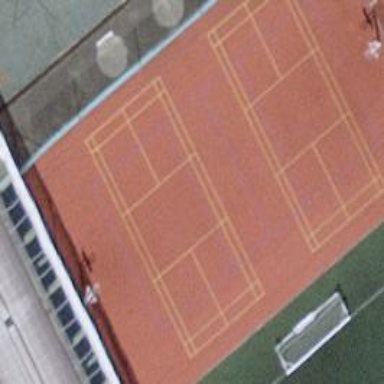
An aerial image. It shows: Sports center with multiple sports facilities.